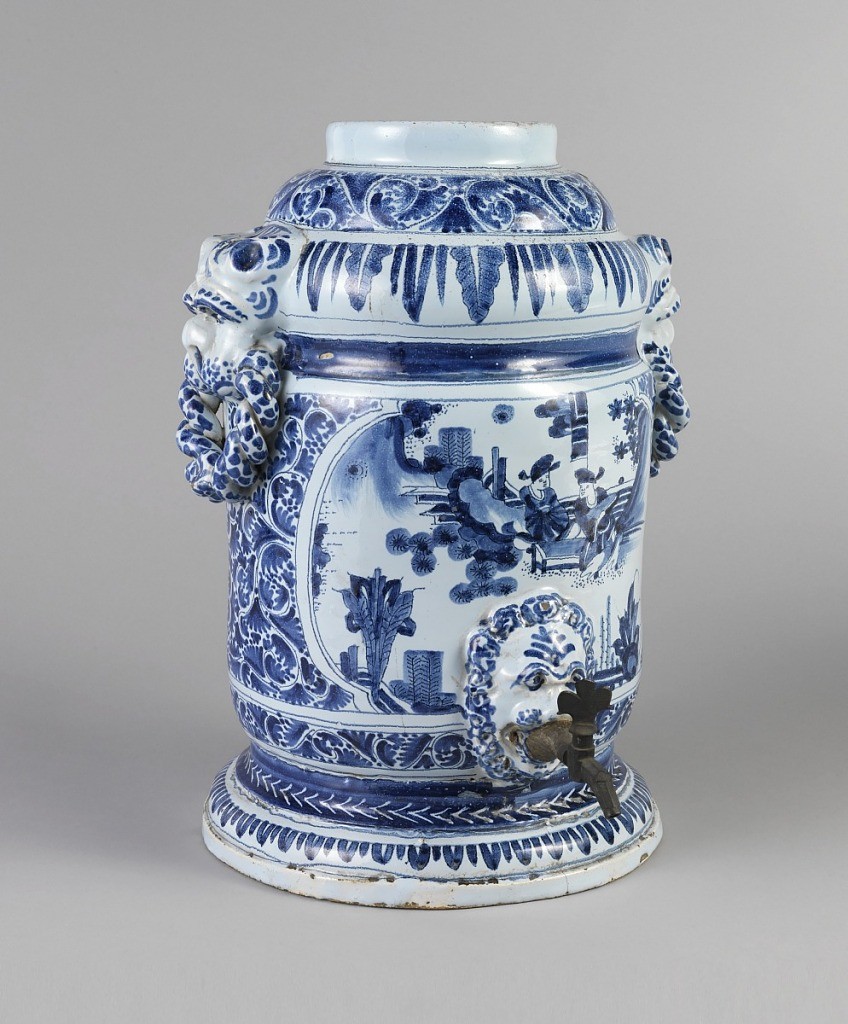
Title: Fountain
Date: early 18th century
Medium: Tin-glazed earthenware
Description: Molded cylindrical base and top; lion mascarons in relief; two at either side holding intertwined handles, one at bottom of front holding bronze tap. Shaped panels on front and back with Chinese figures in landscape; conventional foliage design on field and moldings. No cover.